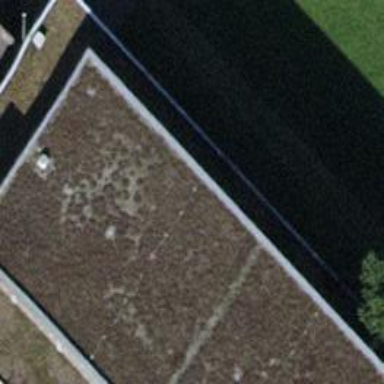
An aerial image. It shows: View of roof of building.